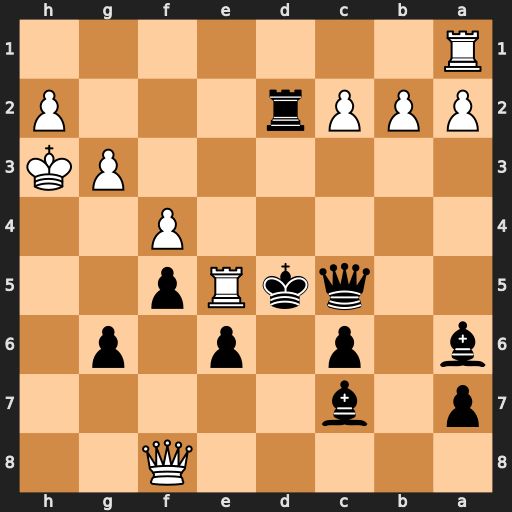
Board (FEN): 5Q2/p1b5/b1p1p1p1/2qkRp2/5P2/6PK/PPPr3P/R7
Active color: b
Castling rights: -
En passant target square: -
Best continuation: Bxe5 Qxc5+ Kxc5